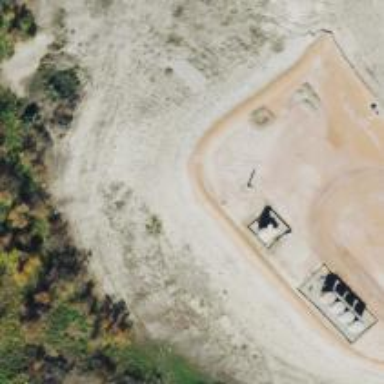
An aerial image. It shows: Storage tank with man-made structure.